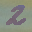
Label: 2